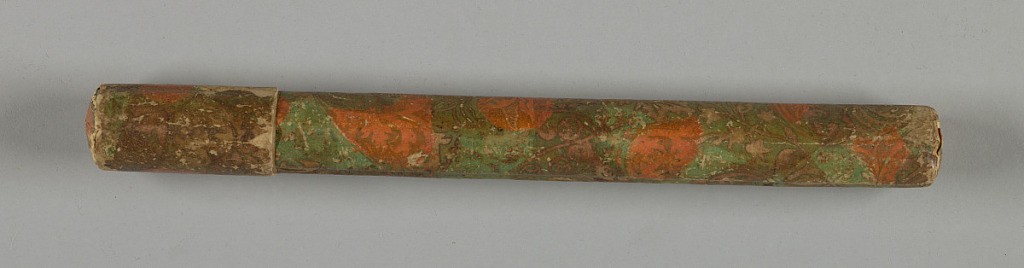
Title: Fan case
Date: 1725–40
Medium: printed paper
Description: Paper fan case with removable lid, made from bookbinder's paper with floral decoration in red and green.